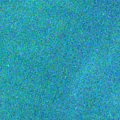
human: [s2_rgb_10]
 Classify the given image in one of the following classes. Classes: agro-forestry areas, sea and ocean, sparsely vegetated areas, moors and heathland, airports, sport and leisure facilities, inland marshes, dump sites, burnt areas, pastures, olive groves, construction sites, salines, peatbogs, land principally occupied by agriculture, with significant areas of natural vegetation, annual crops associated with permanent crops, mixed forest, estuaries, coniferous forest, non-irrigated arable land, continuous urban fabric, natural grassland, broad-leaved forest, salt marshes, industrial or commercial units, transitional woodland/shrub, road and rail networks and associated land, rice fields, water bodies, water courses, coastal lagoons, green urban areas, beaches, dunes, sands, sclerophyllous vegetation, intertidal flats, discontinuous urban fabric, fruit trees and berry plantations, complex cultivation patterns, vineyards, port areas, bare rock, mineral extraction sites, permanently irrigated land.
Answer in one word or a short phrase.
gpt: sea and ocean